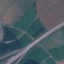
Land use / land cover: Highway